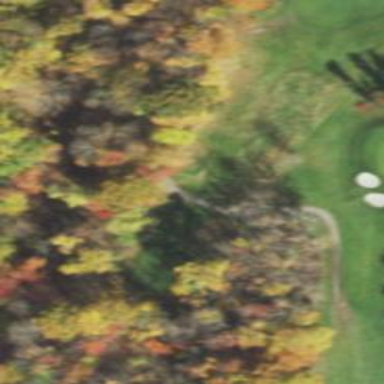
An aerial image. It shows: Path for both road and golf.